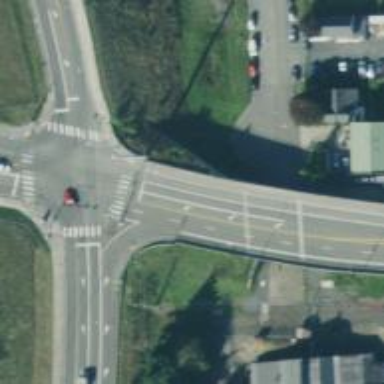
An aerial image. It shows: Secondary link road.